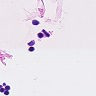
Metastatic tissue present: no